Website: home-depot
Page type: payment
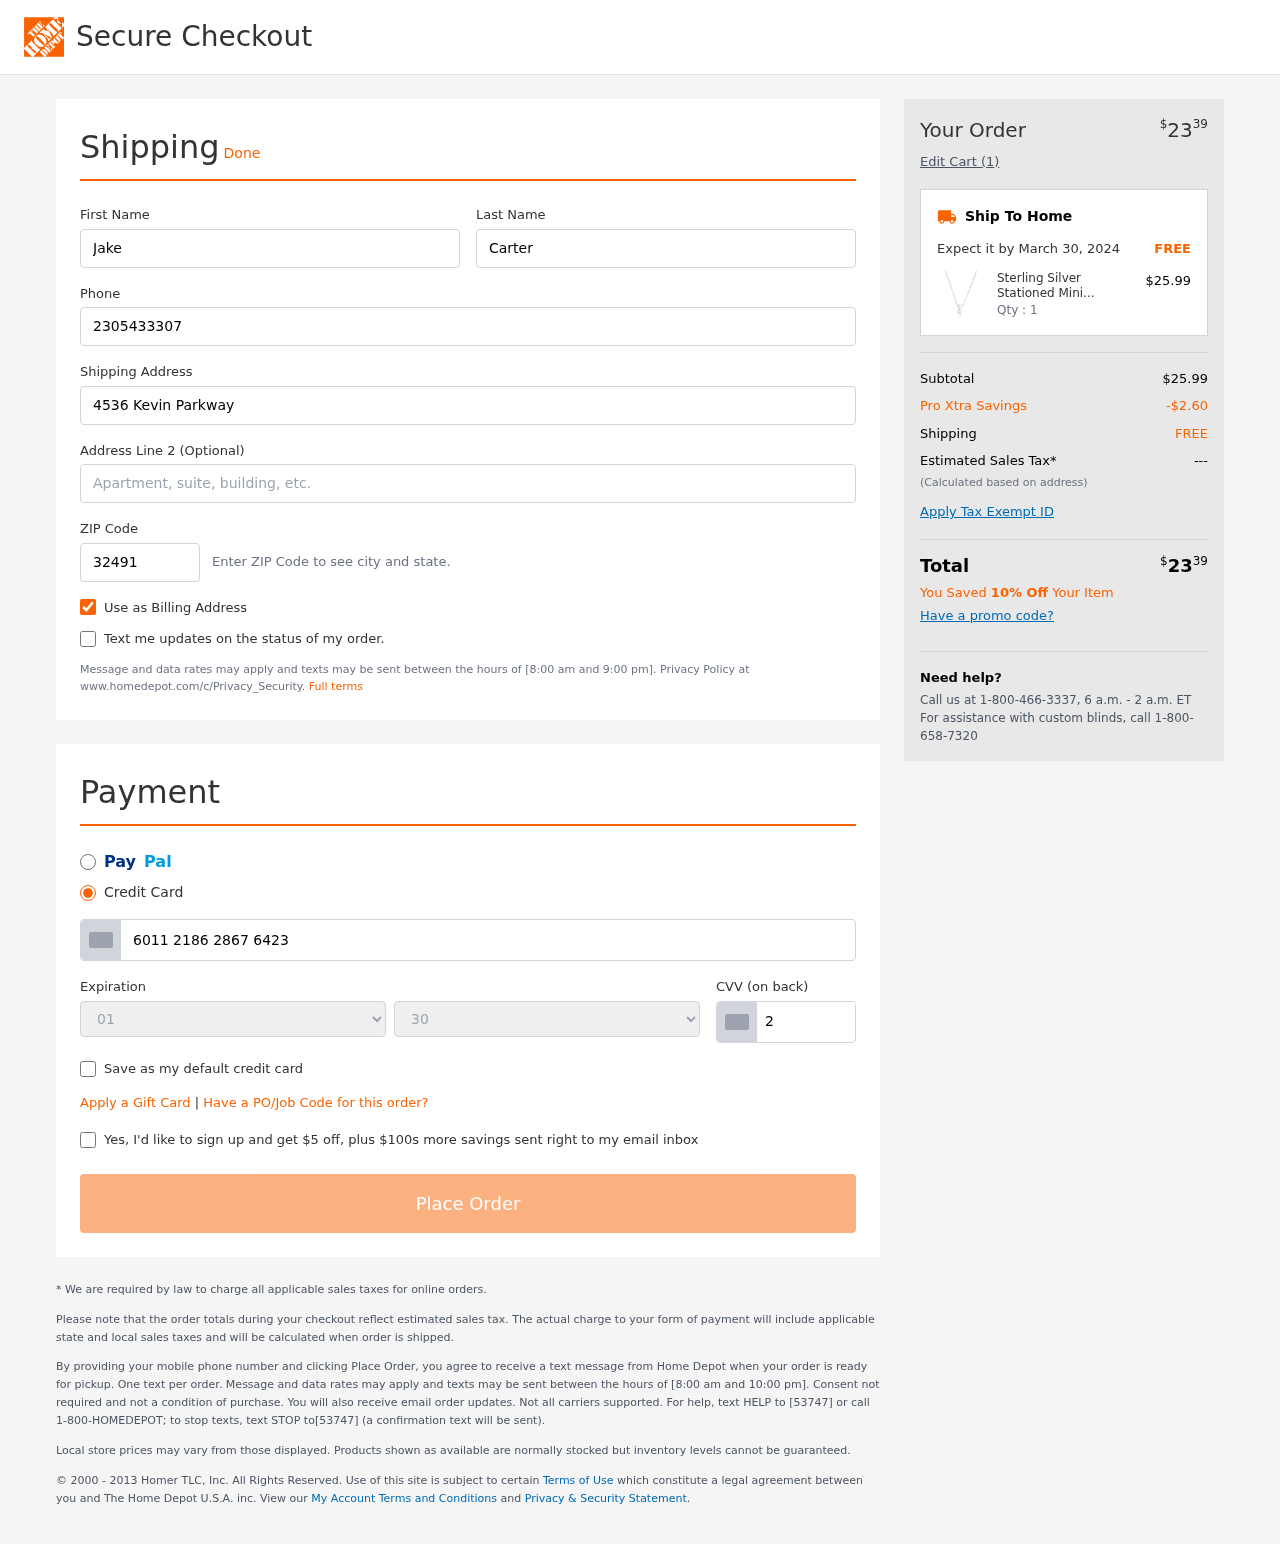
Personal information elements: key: PII_CARD_CVV
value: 250
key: PII_CARD_EXPIRY_MONTH
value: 01
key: PII_CARD_EXPIRY_YEAR
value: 30
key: PII_CARD_NUMBER
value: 6011 2186 2867 6423
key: PII_FIRSTNAME
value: Jake
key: PII_LASTNAME
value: Carter
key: PII_PHONE
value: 2305433307
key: PII_POSTCODE
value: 32491
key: PII_STREET
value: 4536 Kevin Parkway
Product elements: key: PRODUCT1_NAME
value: Sterling Silver Stationed Mini State New Jersey Pendant Necklace, 17"+2.5" Extender
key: PRODUCT1_PRICE
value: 25.99
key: PRODUCT1_QUANTITY
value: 1
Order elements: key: ORDER_TOTAL
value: $2339
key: ORDER_NUM_ITEMS
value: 1
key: ORDER_DELIVERY_DATE
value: March 30, 2024
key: ORDER_SUBTOTAL
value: $25.99
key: ORDER_DISCOUNT
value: -$2.60
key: ORDER_SHIPPING_COST
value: FREE